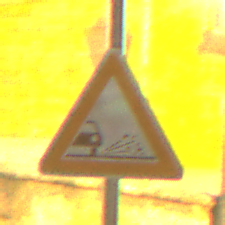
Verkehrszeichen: SplittSchotter
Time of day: Night
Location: Outdoor (Urban)
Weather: PartlyCloudy
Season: NotSpecified
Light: Artificial